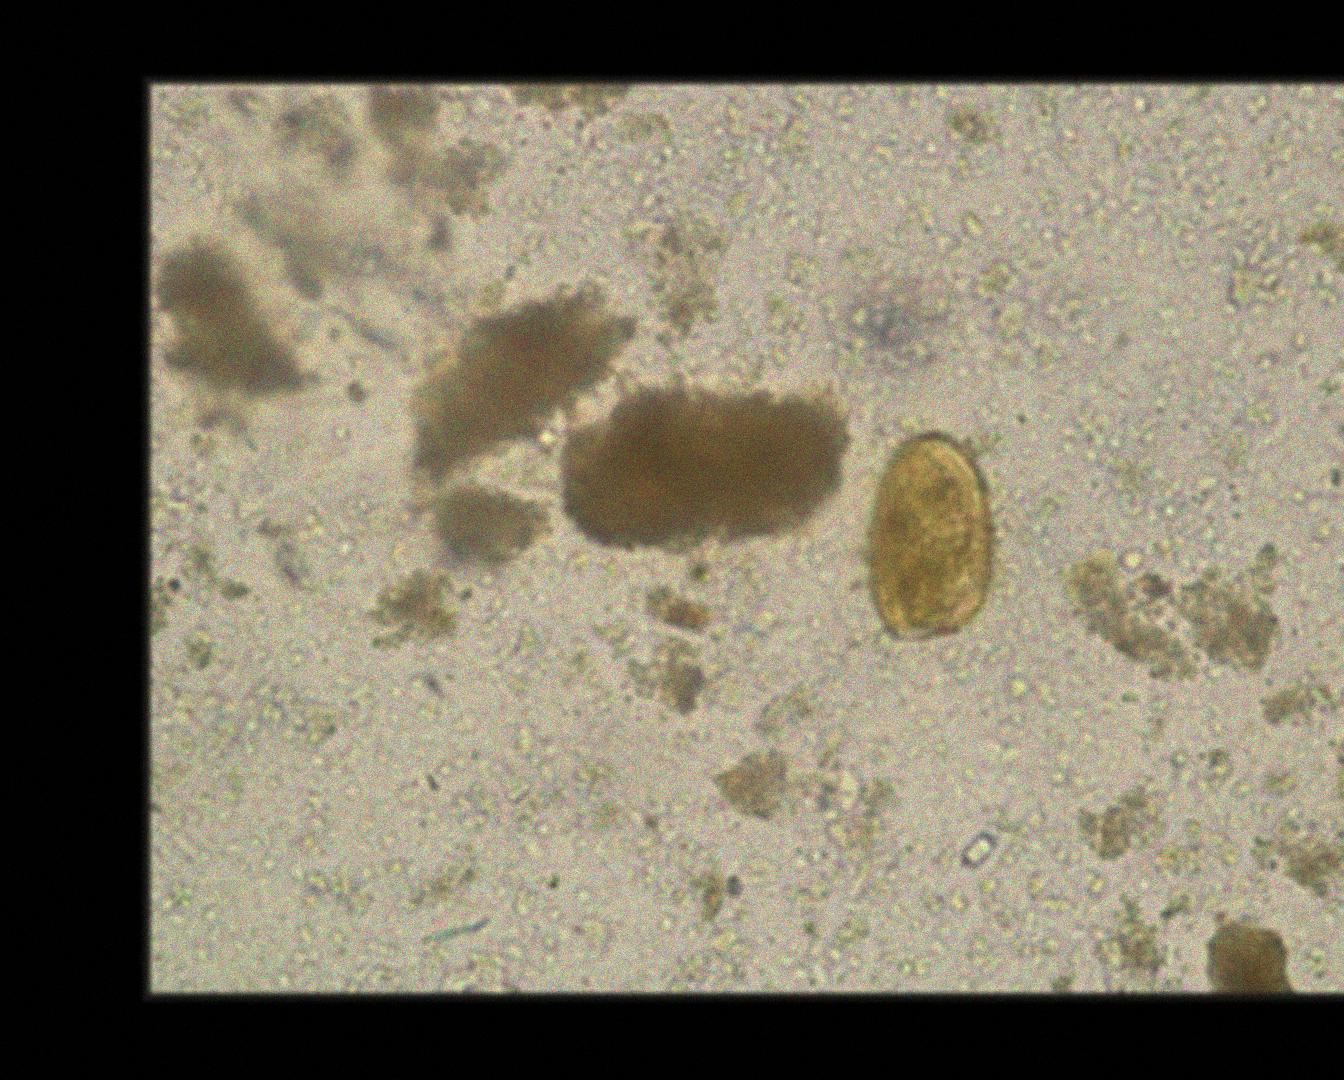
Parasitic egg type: Paragonimus spp